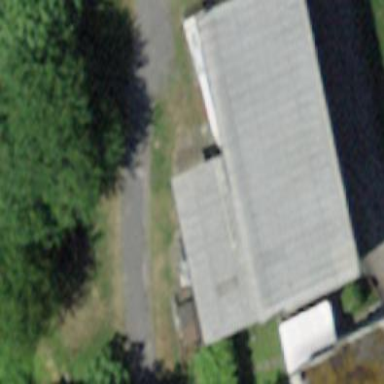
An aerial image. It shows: Manufacturing building.